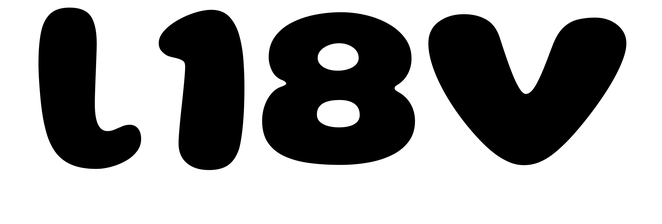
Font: Gluten_ExtraBold